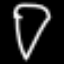
Label: diamond